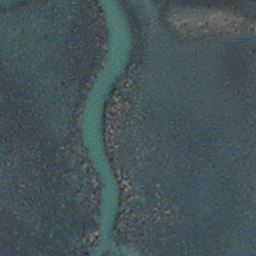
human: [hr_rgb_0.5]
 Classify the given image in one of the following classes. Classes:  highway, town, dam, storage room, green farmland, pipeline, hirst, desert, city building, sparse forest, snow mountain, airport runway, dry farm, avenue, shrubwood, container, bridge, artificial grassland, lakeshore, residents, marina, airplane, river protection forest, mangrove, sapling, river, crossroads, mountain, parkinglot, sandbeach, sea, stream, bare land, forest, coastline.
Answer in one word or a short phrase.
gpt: stream